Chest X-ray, AP view. Patient: 32 years old, sex F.
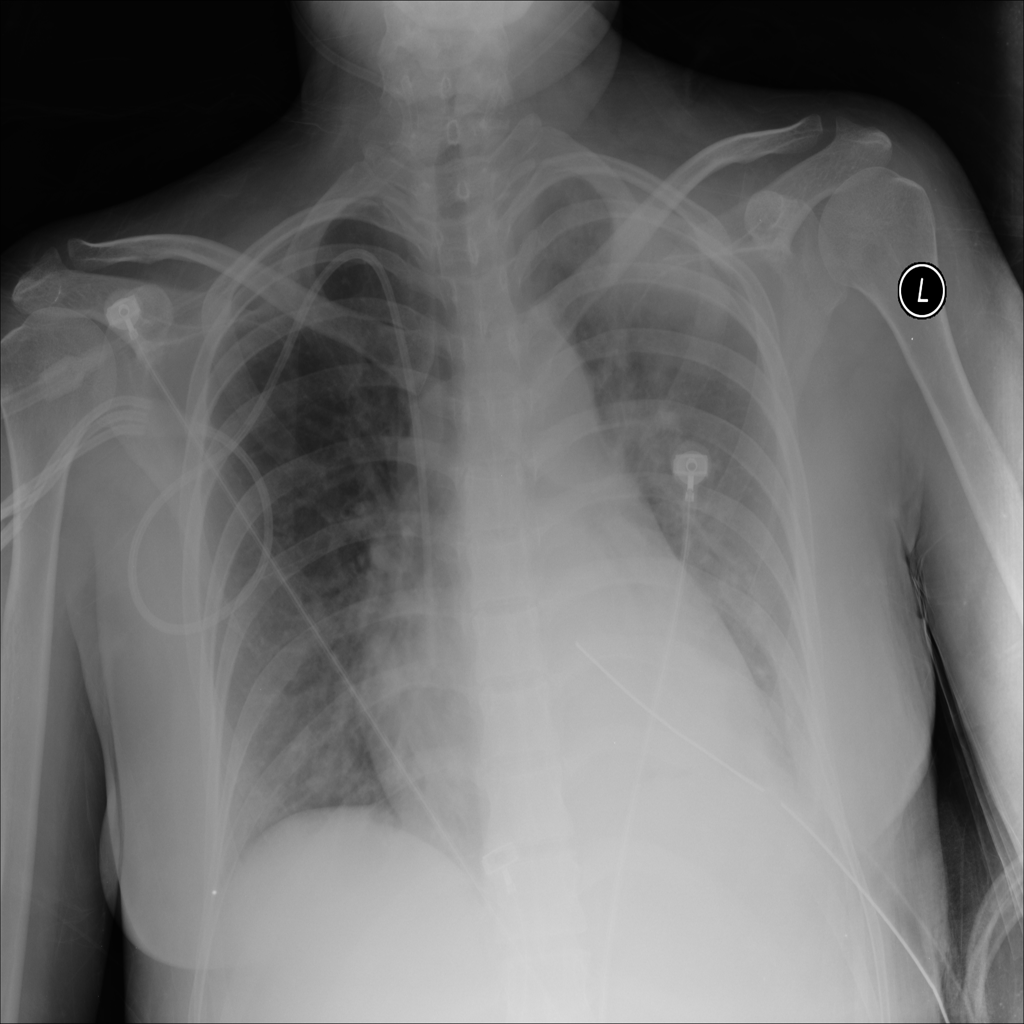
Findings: Infiltration, Pneumothorax